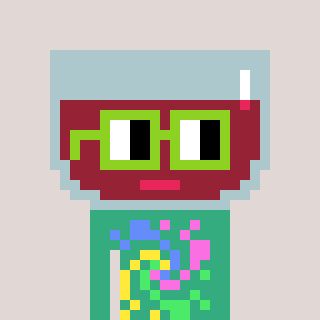
a pixel art character with square light green glasses, a wine-shaped head and a teal-colored body on a warm background